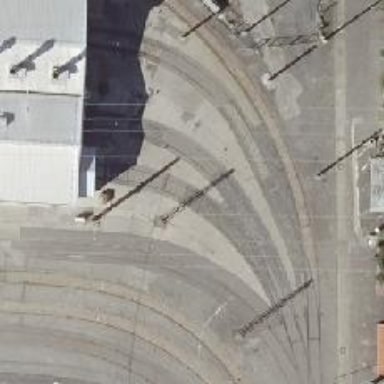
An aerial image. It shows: Tram railway yard.